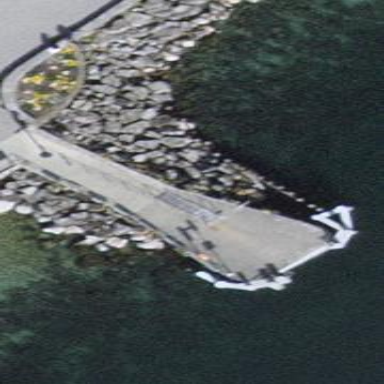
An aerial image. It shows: Pier serving as platform for public transport.